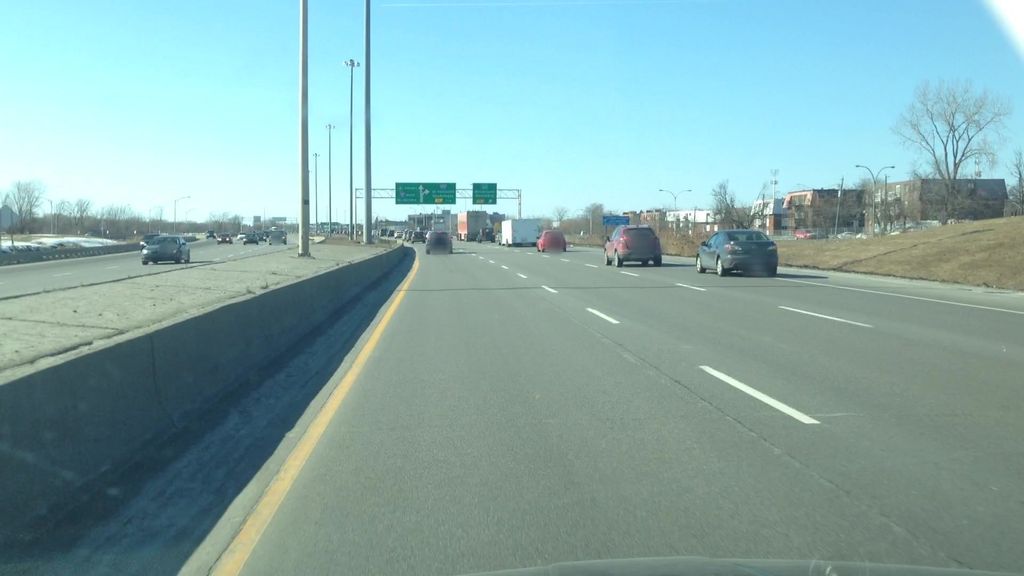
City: montreal